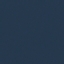
Label: SeaLake